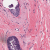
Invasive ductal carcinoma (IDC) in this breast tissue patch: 0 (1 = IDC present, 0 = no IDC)